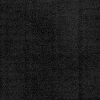
Atmospheric dust classification: dusty